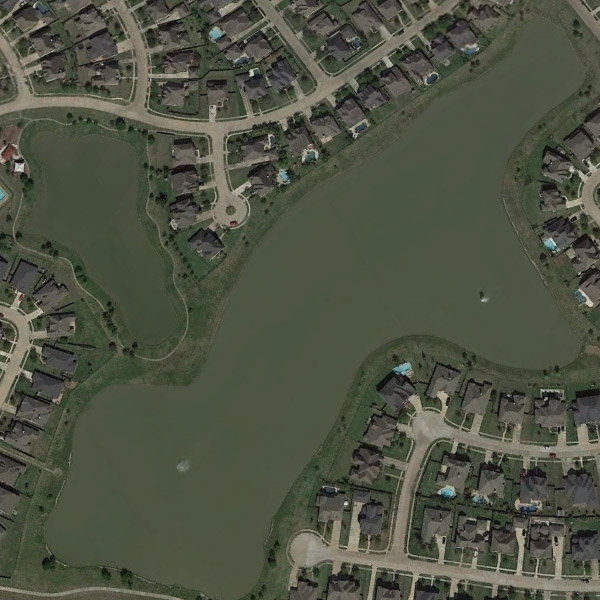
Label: Pond